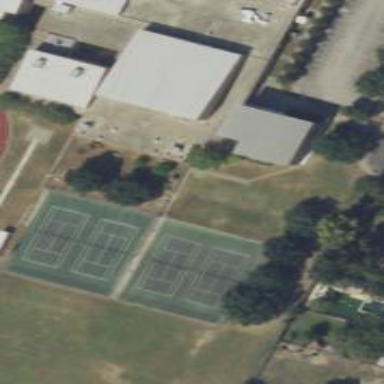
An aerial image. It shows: Tennis court in leisure pitch.